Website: home-depot
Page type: delivery-shipping
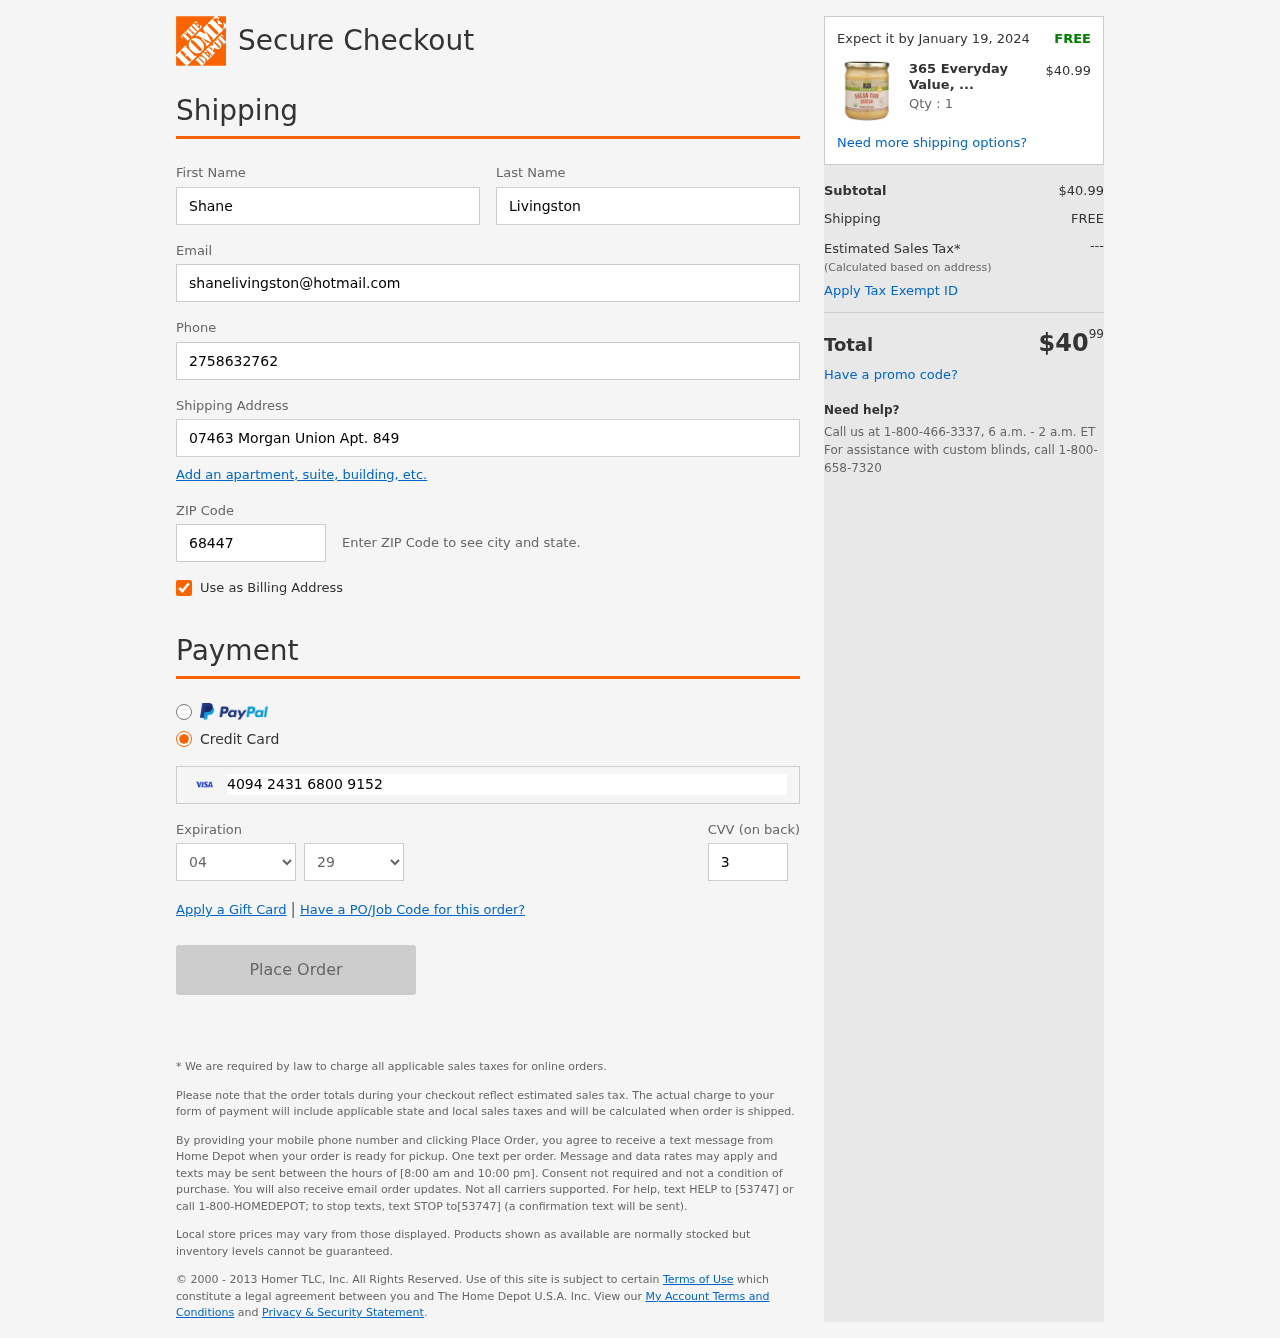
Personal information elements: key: PII_CARD_CVV
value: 351
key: PII_CARD_EXPIRY_MONTH
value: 04
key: PII_CARD_EXPIRY_YEAR
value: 29
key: PII_CARD_NUMBER
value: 4094 2431 6800 9152
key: PII_EMAIL
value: shanelivingston@hotmail.com
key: PII_FIRSTNAME
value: Shane
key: PII_LASTNAME
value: Livingston
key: PII_PHONE
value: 2758632762
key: PII_POSTCODE
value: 68447
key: PII_STREET
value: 07463 Morgan Union Apt. 849
Product elements: key: PRODUCT1_NAME
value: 365 Everyday Value, Organic Salsa Con Queso, 15 Oz
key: PRODUCT1_PRICE
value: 40.99
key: PRODUCT1_QUANTITY
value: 1
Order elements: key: ORDER_DELIVERY_DATE
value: Expect it by January 19, 2024
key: ORDER_SUBTOTAL
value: $40.99
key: ORDER_SHIPPING_COST
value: FREE
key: ORDER_TOTAL
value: $4099